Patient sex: M
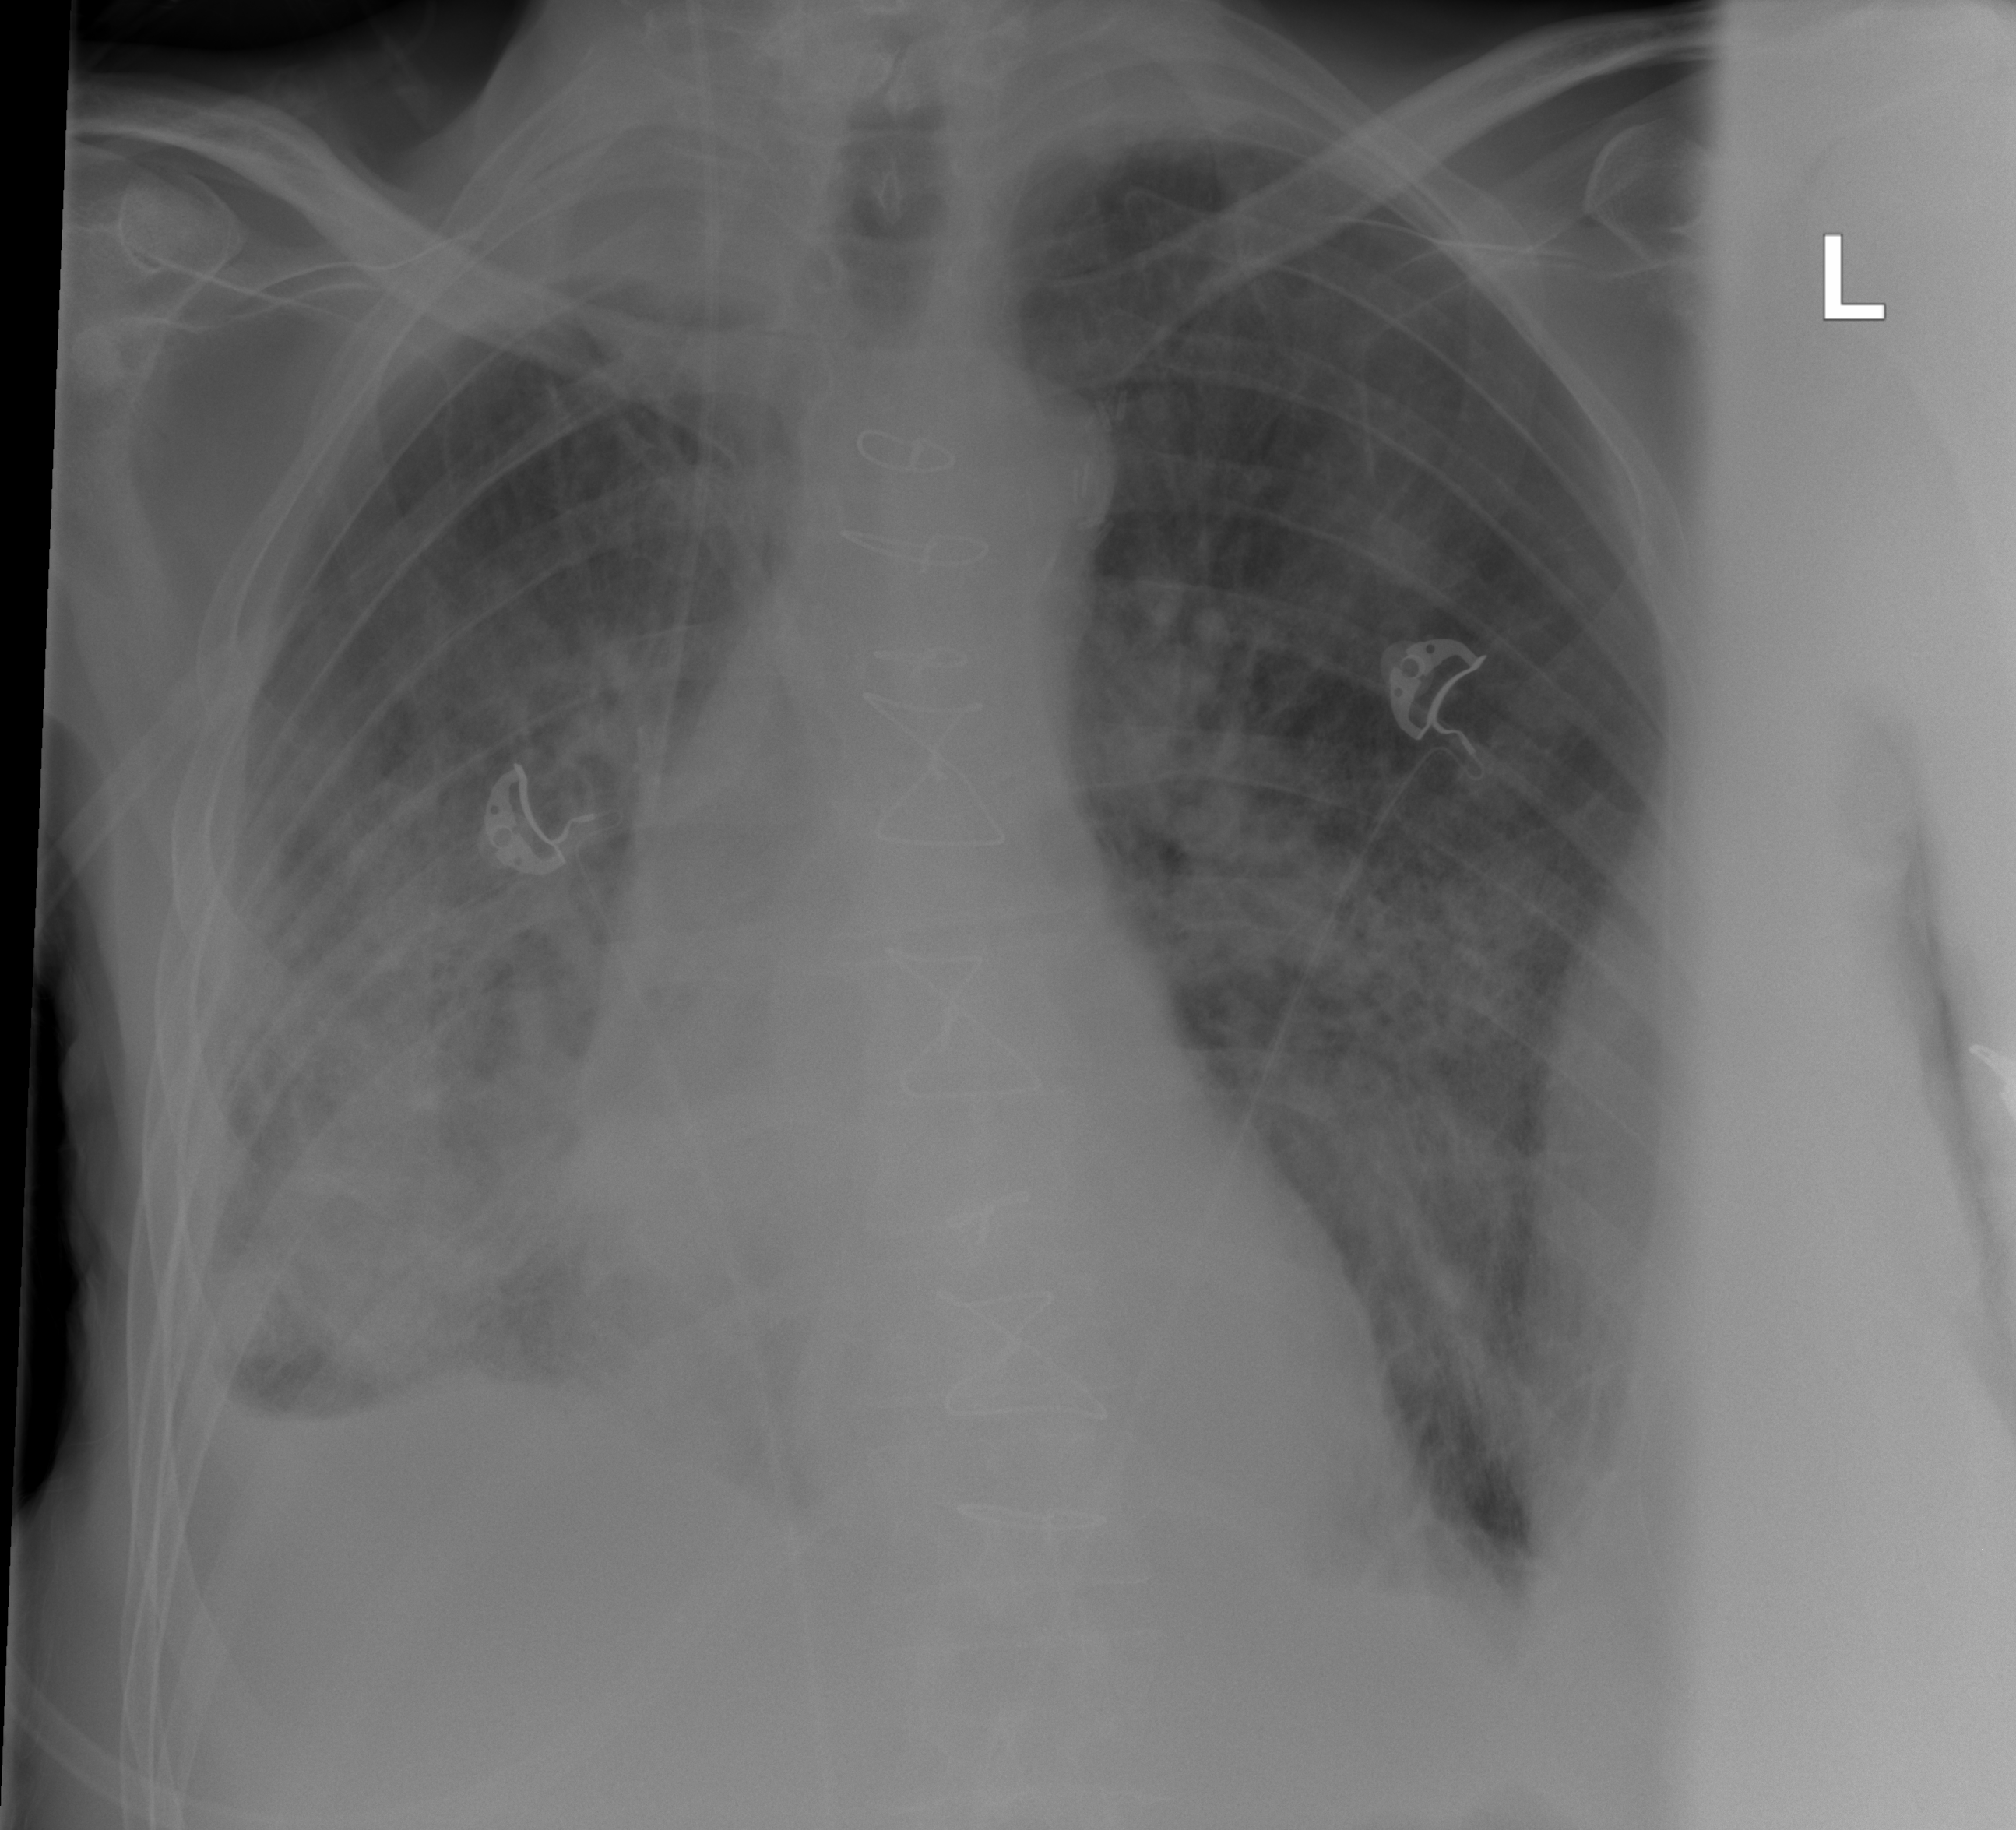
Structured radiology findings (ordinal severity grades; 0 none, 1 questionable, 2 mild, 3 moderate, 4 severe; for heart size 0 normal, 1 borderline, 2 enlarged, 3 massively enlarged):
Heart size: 0
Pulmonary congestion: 2
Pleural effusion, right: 2
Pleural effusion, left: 2
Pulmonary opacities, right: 3
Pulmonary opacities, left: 3
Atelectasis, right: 3
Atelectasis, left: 2